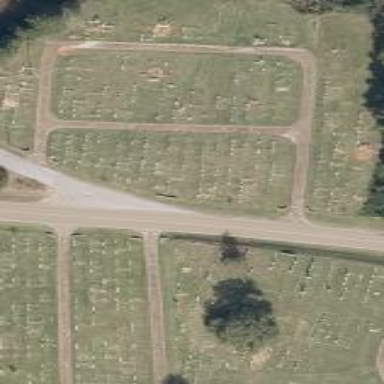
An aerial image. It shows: Cemetery.